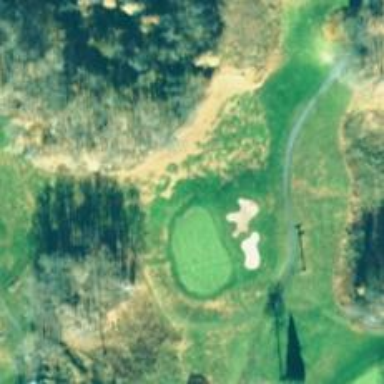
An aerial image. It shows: Golf hole.